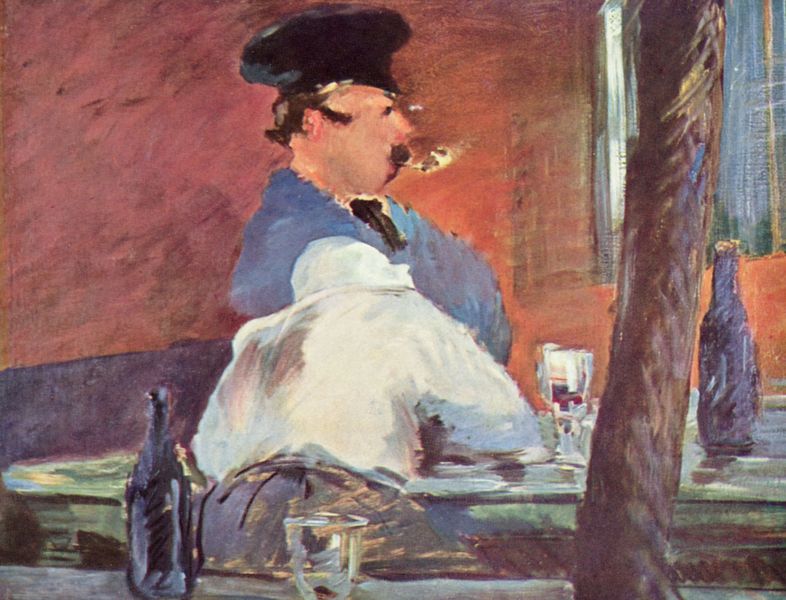
Titel: Schenke
Künstler: Édouard Manet
Standort: Sankt Petersburg
Institution: Eremitage
Schlagwörter: baum, blau, feuer, gemälde, mann, schatten, schlaf, weiß, grün, impressionismus, bar, fenster, frankreich, frau, glas, hut, licht, ohr, profil, raum, rücken, schwarz, skizze, stuhl, szene, tisch, rot, tuch, haube, rock, schleife, alkohol, bart, betrunken, flasche, flaschen, gläser, hemd, kappe, kneipe, mütze, schnurrbart, trinken, wand, wirtschaft, arm, mensch, bild, portrait, tischdecke, öl, baumstamm, stamm, rauch, auge, haare, rosa, genre, farbig, ruhe, studie, bank, frakreich, essen, rotwein, wein, duktus, schnauz, freizeit, pfeife, rauchen, zigarre, manet, balken, wange, schnauzbart, impression, becher, offen, bahnhof, mahlzeit, zigarette, zigarillo, malerisch, raucher, müde, backe, frei, locker, trinker, schirmmütze, stumpf, drausen, wirtshaus, schenke, and, gals, skizzenhaft, liegender, mal, corinth?, biergarten, schnaps, schaffner, raucht, eduard manet, grünm, behäbig, flott, 1780, behäig, zu einfach, banal, gut gemalt, flascher, zeitmalerisch